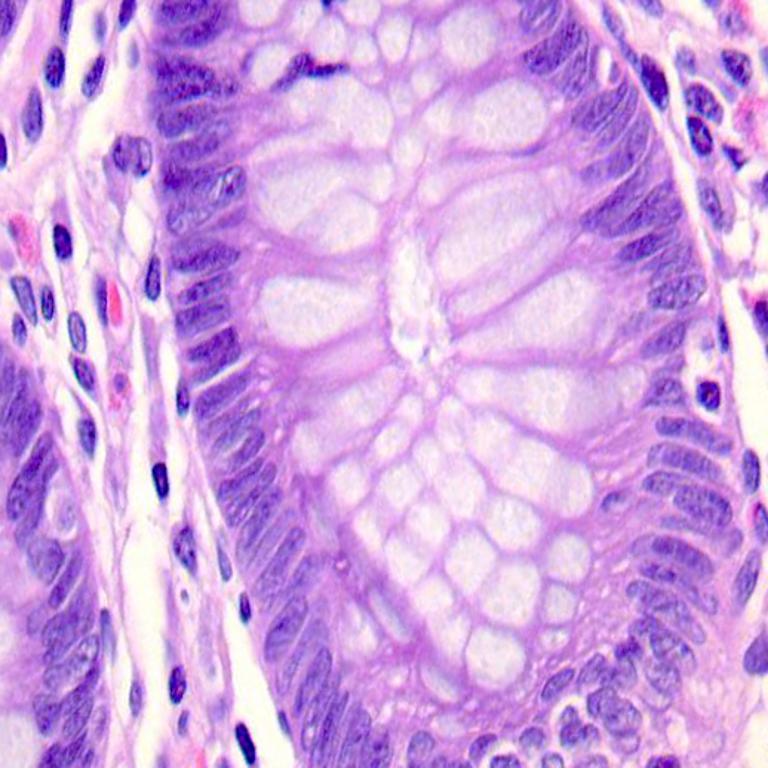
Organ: colon
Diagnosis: benign